Question: I am looking for an R environment that can produce an figure and a file just as the environment in 'gnuplot'.
The following code shows a 'gnuplot' file (the one I am wondering if I can replace with an R file). The output from 'gnuplot' is two files: and .
'''
set terminal epslatex color solid
set output "/path/to/report/figure.tex"
set xlabel "2$\theta$"
set ylabel "Counts"
set xrange [20:60]
set yrange [300:14000]
# Plot col 1 against col 2, add vertical gap, e.g. (1000+($2))
plot 'file1.txt' using 1:2 title '<A-TITLE>' with lines, 'file2.txt' using 1:(1000+($2)) title '<B-TITLE>' with lines, 'file3.txt' using 1:(2000+($2)) title '<C-TITLE>' with lines, 'file4.txt' using 1:(3000+($2)) title '<D-TITLE>' with lines, '''
Note how the graphical output from 'gnuplot' (below) does not contain any text.
The text is added by typesetting the LaTeX article/book/etc. in which the file file (not stack overflow friendly) is included.

Can R do the same for me?
Alternative approaches in other languages is also appreciated. However, consistent typesetting of fonts and mathematical notation (I have my own LaTeX macros for this) is an absolute must!
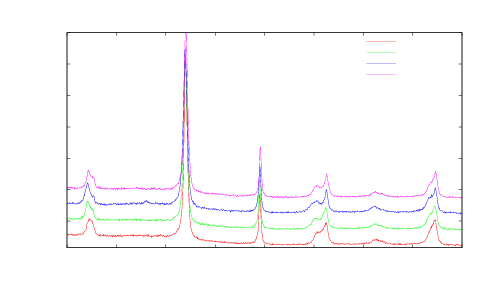
Answer: As noted in the comment above, you can easily produce '.tex' files using <URL>.
Sweave allows you to embed chunks of R code inside a '.tex' file; the R code is run to produce output, and then the file is compiled (not sure if that's exactly the right word) from '.tex' to whatever format you want.
If you want the output image to be a separate file from the output '.tex' you can do that easily in Sweave, and the files will generally be in a separate directory. You will need to examine the chunk options to do so.
EDITED TO ADD: As noted below by <URL>, the 'knitr' package was developed to address some of the oddities of Sweave, and is tightly integrated into RStudio and can address some of what you want as well.